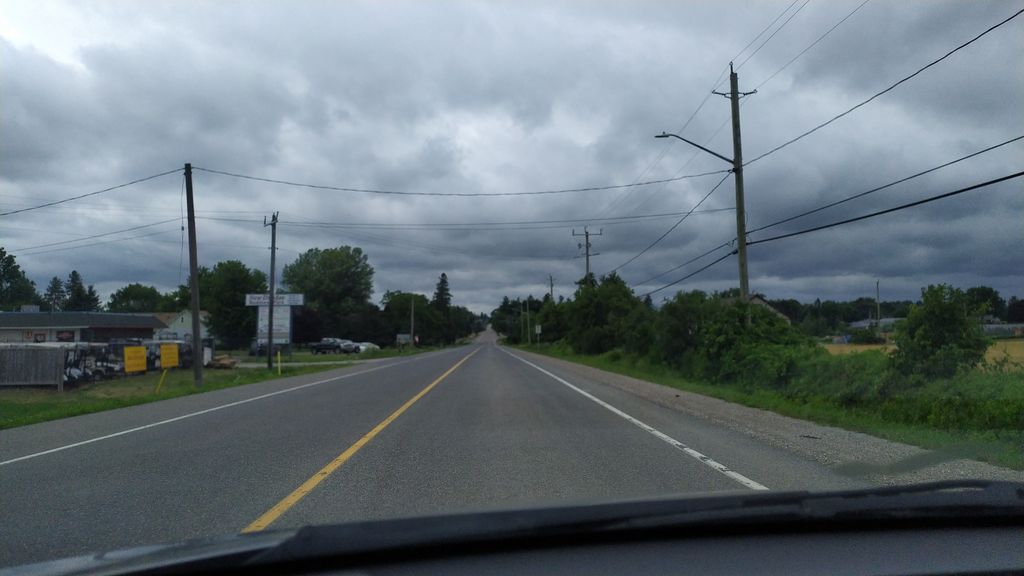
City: kitchener-waterloo